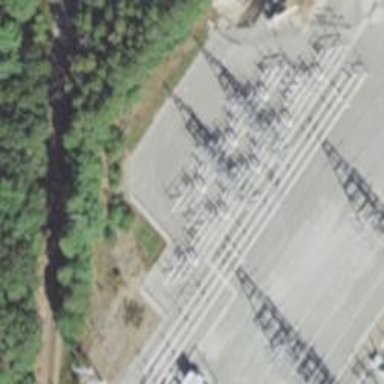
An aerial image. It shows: Switch for power supply.